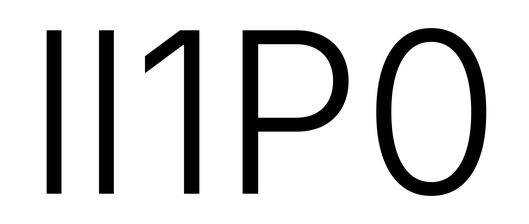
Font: Inter_Light